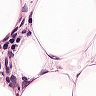
Metastatic tissue present: yes